Interaction volume radius: 10 \u00c5
Interaction volume height: 25 \u00c5
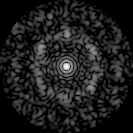
Disorder parameter: 0.7893